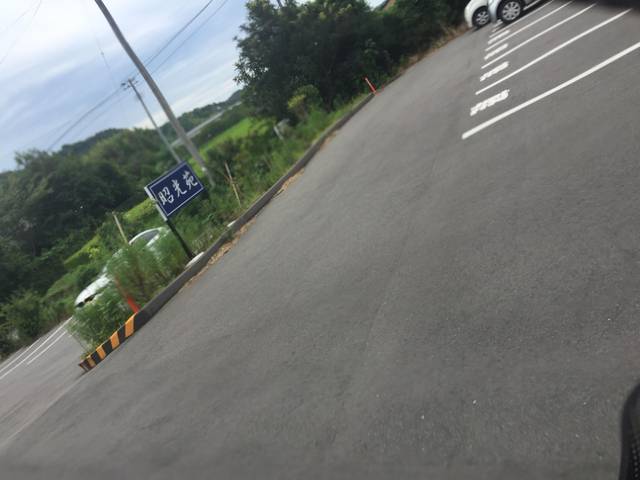
Region: Japan
Coordinates: 37.069, 140.835